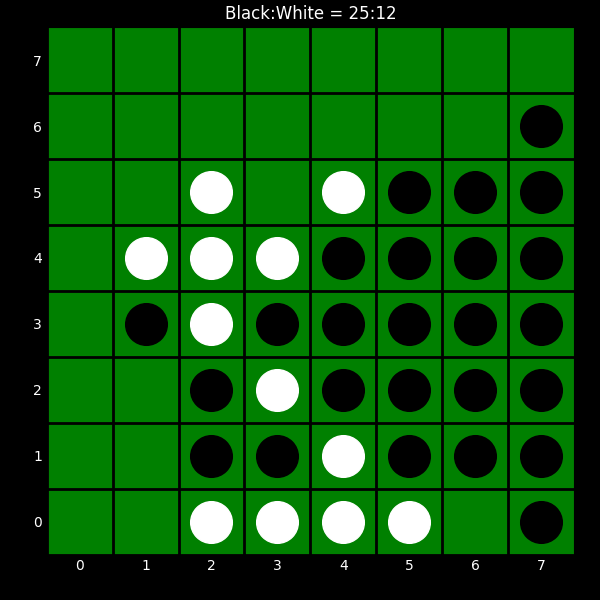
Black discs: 25
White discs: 12